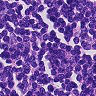
Metastatic tissue present: no